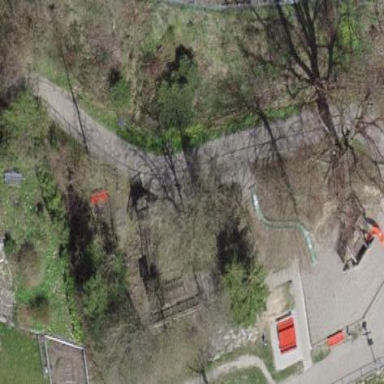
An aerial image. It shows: Playground area for leisure activities on the land.